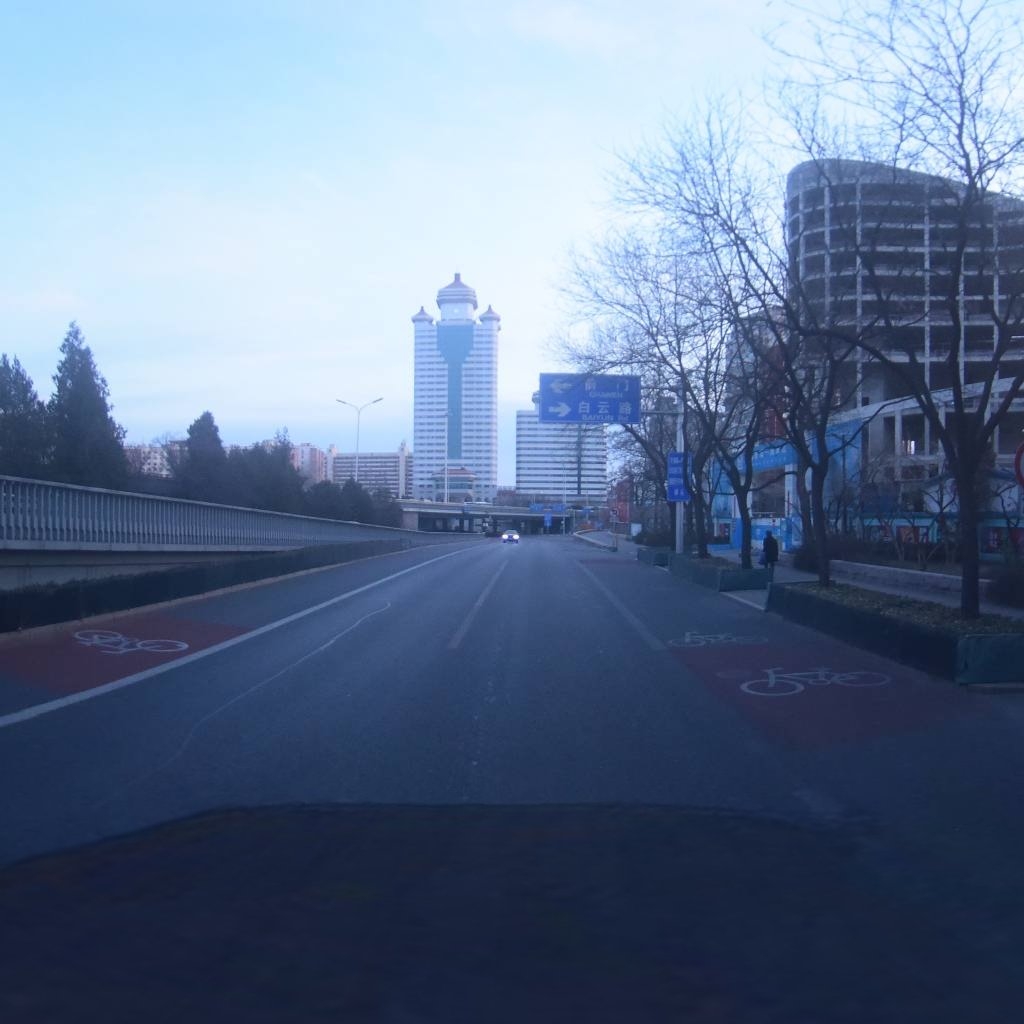
Region: Xicheng
Road damage annotations: longitudinal patch